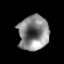
Tissue: prostate
Cell type: T cells
Senescence score: 0.3001
Nuclear area (px): 1039
Mean DAPI intensity: 133.77